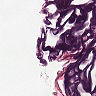
Metastatic tissue present: no